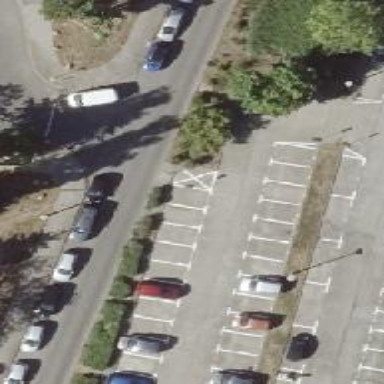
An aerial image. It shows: Concrete footway.